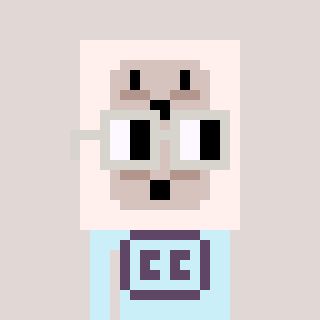
a pixel art character with square light gray glasses, a outlet-shaped head and a cold-colored body on a warm background